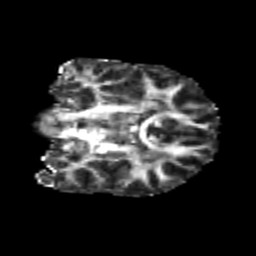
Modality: FA
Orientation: coronal
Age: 21
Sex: male
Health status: healthy
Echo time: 0.074 s